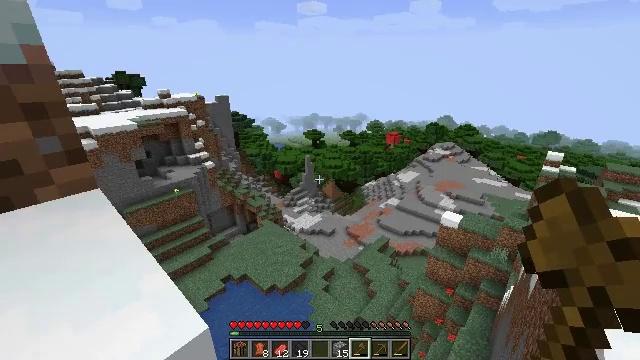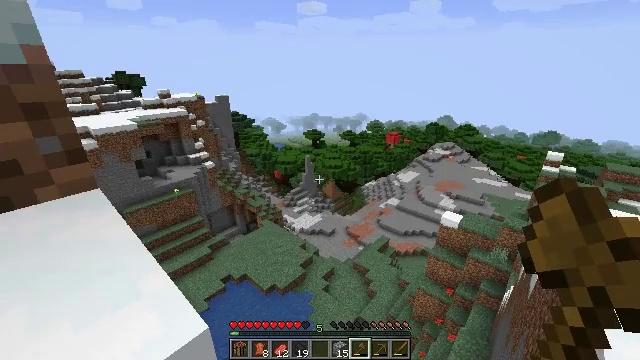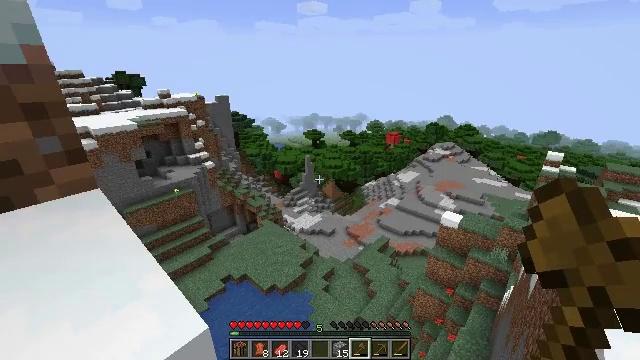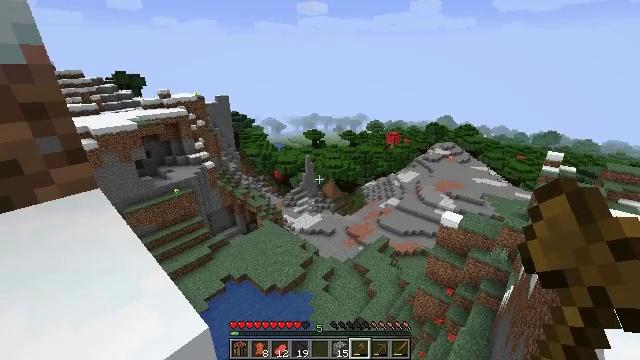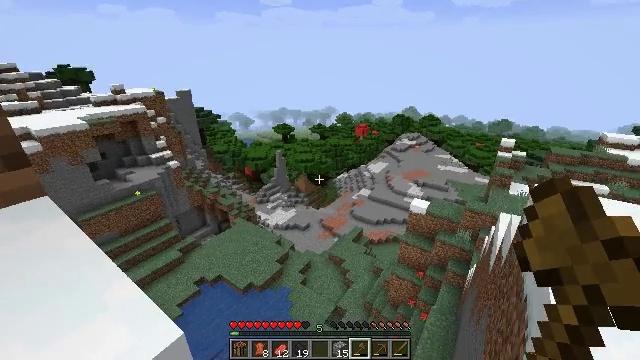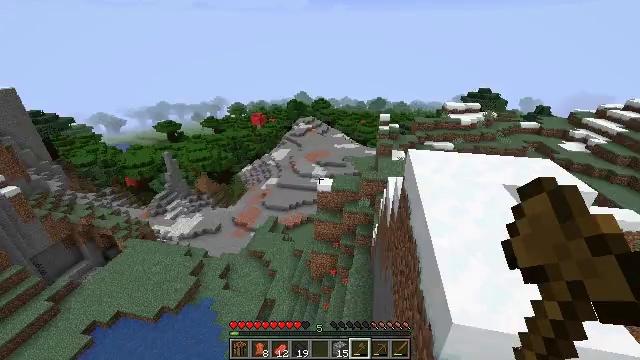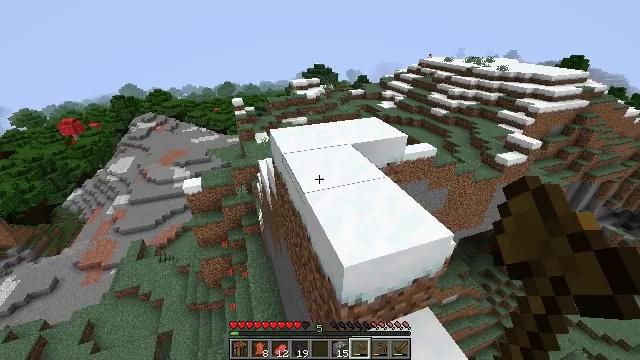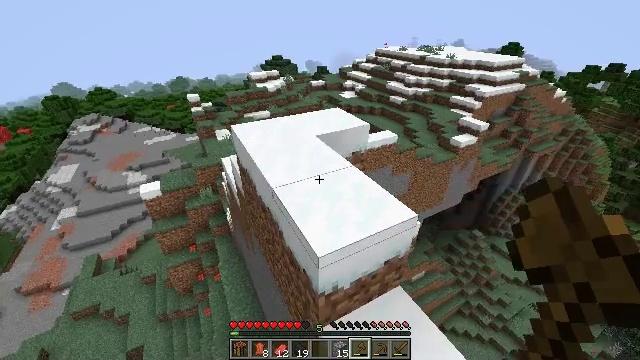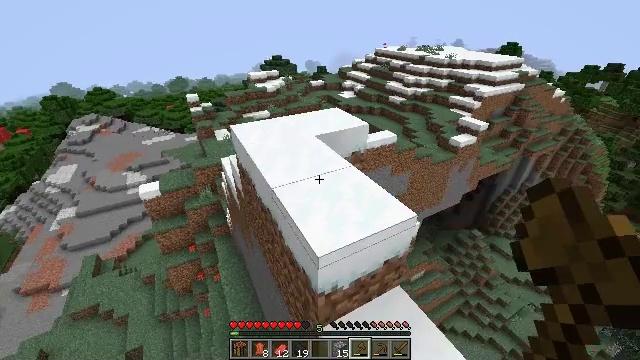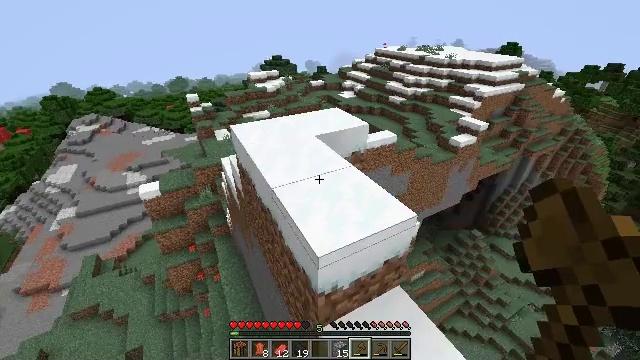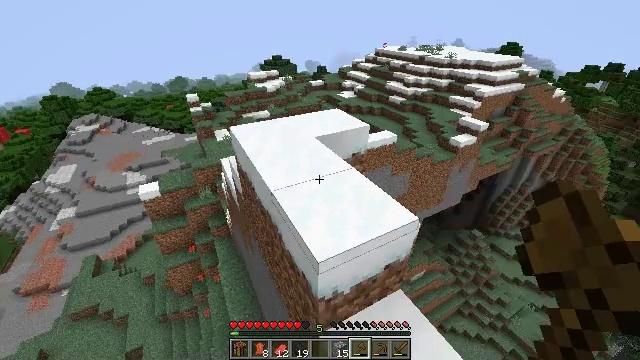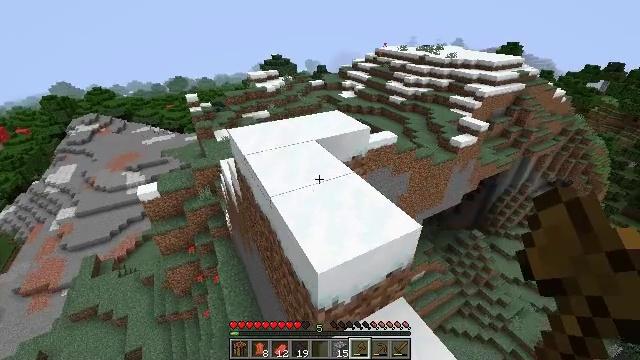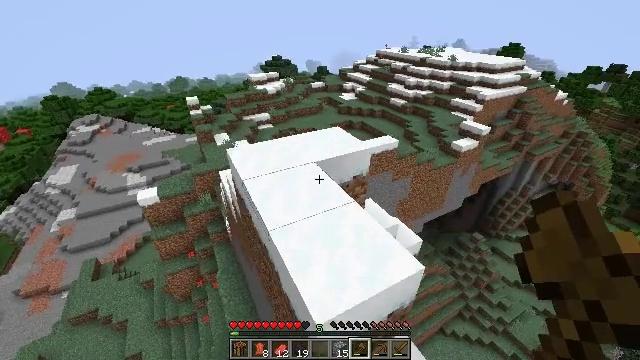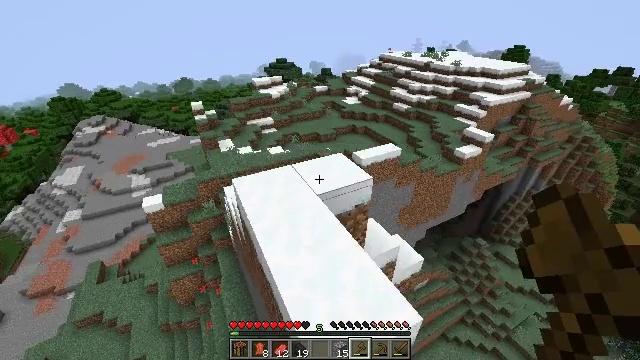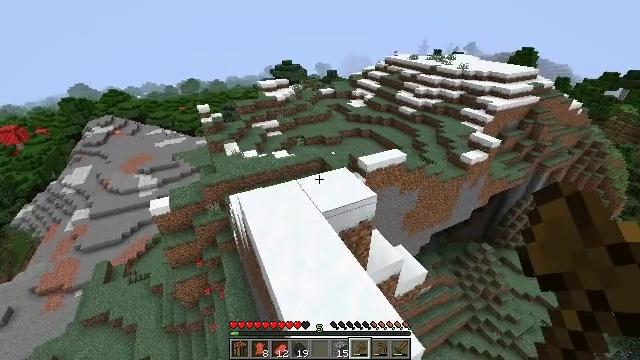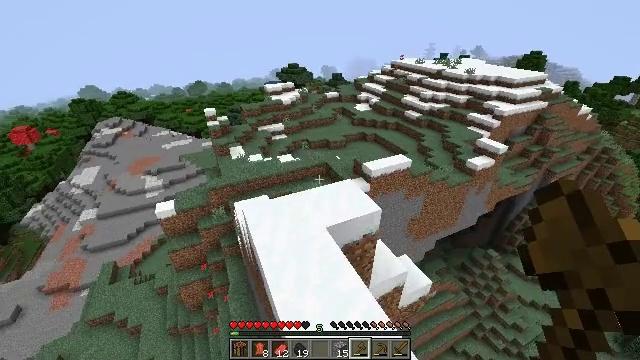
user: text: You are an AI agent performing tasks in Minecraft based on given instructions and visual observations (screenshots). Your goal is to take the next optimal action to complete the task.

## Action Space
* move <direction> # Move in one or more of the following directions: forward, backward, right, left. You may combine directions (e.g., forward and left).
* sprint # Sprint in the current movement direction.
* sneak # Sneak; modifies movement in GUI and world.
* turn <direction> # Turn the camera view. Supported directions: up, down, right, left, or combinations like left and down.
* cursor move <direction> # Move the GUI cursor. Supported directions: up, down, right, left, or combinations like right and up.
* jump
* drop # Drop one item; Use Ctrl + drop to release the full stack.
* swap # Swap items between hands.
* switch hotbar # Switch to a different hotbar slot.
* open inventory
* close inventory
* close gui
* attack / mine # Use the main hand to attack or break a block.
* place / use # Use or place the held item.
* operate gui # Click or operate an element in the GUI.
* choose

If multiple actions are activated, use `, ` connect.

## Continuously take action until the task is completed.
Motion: motion action
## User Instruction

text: Gather dark oak log for crafting.
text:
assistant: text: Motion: no_op
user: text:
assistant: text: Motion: no_op
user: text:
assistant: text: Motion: no_op
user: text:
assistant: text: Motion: turn right and down
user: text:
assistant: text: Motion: turn right and down
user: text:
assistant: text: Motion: turn right and down
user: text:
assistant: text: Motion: turn right and down
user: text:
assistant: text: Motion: no_op
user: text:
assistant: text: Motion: no_op
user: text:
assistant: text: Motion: move forward
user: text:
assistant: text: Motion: move forward
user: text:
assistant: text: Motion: move forward, jump
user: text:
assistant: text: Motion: move forward, jump
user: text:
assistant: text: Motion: move forward, turn left, jump
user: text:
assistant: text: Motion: move forward, turn left, jump
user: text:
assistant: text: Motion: move forward, turn left, jump
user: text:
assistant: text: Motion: move forward, turn left and up, jump
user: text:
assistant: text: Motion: move forward, turn left, jump
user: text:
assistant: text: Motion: move forward, jump
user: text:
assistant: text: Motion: move forward
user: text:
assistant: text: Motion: move forward
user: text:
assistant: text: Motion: move forward, turn left
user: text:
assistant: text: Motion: move forward
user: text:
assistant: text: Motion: move forward, turn down
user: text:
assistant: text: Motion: move forward, turn right and down
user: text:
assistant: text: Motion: move forward, turn right and down
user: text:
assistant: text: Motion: move forward, turn right and down
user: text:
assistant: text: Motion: move forward
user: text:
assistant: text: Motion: move forward
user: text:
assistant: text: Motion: move forward, turn down